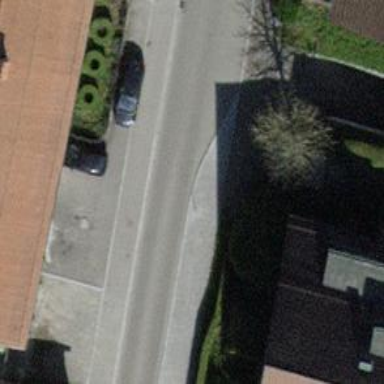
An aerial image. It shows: Sidewalk with sett surface.